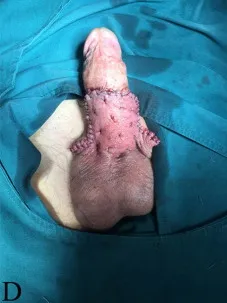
The shape of the penis after lesion resection and plastic surgery (D).
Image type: medical_photograph (other_medical_photograph)